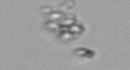
Label: detritus